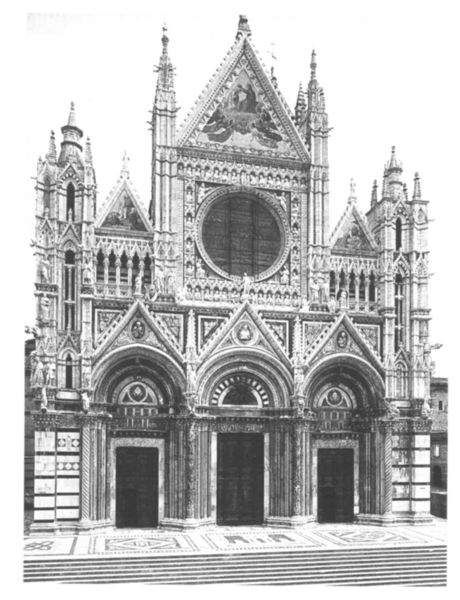
Titel: Fassade des Doms in Siena
Künstler: Giovanni Pisano
Standort: Siena, Dom (EU - I - Toskana)
Schlagwörter: weiß, dreieck, fenster, schwarz, säule, säulen, tür, dach, gebäude, haus, muster, architektur, kirche, gotik, kreis, turm, bogen, türen, giebel, türe, treppe, spitz, ornamente, aufgang, stufen, tor, zinnen, rechtecke, bögen, wei, türme, schwarzweiß, gotisch, rosette, spitzbogen, bau, protal